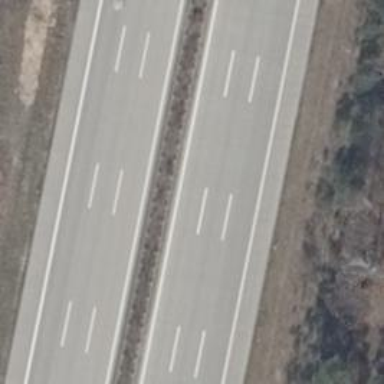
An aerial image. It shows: Motorway with concrete surface.